Question: Count the number of objects in the diagram.
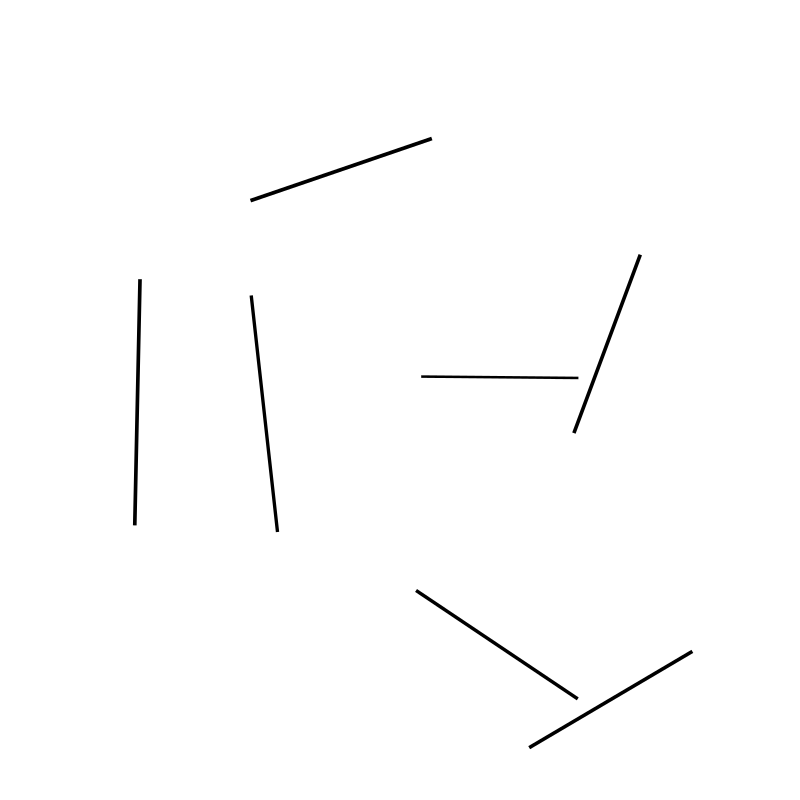
Answer: 7